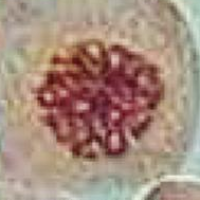
Label: prophase